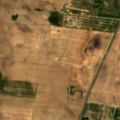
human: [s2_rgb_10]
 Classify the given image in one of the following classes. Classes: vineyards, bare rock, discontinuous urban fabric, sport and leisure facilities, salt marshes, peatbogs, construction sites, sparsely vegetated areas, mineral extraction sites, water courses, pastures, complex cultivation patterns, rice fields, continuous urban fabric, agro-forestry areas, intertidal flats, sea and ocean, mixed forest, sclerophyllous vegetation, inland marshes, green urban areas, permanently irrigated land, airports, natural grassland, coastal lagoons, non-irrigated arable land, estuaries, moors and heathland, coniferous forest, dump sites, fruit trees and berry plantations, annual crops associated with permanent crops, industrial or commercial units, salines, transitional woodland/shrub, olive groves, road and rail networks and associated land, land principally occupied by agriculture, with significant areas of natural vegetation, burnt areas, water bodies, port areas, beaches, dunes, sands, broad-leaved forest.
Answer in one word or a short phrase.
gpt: non-irrigated arable land, complex cultivation patterns